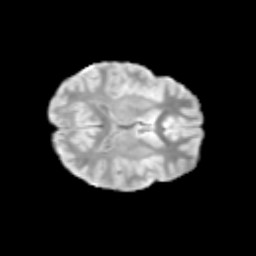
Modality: T2w
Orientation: axial
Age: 11
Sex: female
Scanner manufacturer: siemens
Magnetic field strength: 3 T
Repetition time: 3.8 s
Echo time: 0.07 s